Field crop: maize
Growth stage: 1
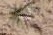
Species: salsola